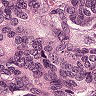
Metastatic tissue present: yes